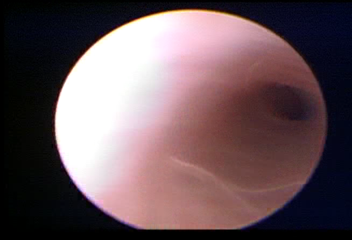
Modality: WLC
Class: Normal mucosa
Bladder cancer association: No